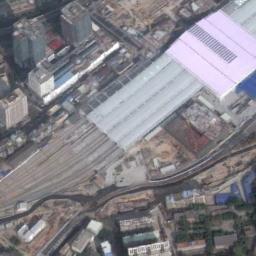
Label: railway_station